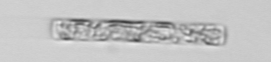
Label: Leptocylindrus